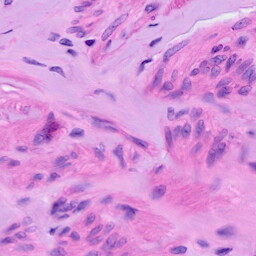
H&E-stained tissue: Ovarian